Question: I am trying to use <URL> to shorten all the urls in an array.
'''
def bitly3_shorten_oauth(url):
c = bitly3.Connection(access_token= bitly_access_token)
sh = c.shorten(url)
return sh['url']
for i in arr:
print i[1] , bitly3_shorten_oauth(i[1])
'''
I am calling them one after other without any timeout, since I couldn't find any such precaution in the <URL>.
Here is my complete code, please have a look : <URL>
but what is happening is that it shortens 2 or 3 of the urls and then goes to a connection timeout error

What might be causing this error and how do I debug it ?
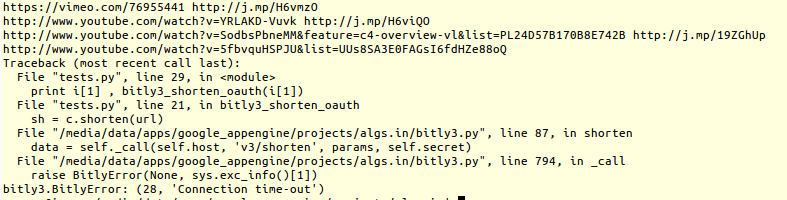
Answer: From the documentation you linked:
'''
bitly currently institutes per-hour, per-minute,
and per-IP rate limits for each API method
'''
And
'''
High-Volume Shorten Requests
If you need to shorten a large number of URLs at once, we recommend that
you leave ample time to spread these requests out over many hours. Our API
rate limits reset hourly, and rate limited batch requests can be resumed at
the top of the hour.
'''
So it does look like you simply need to slow down your code.